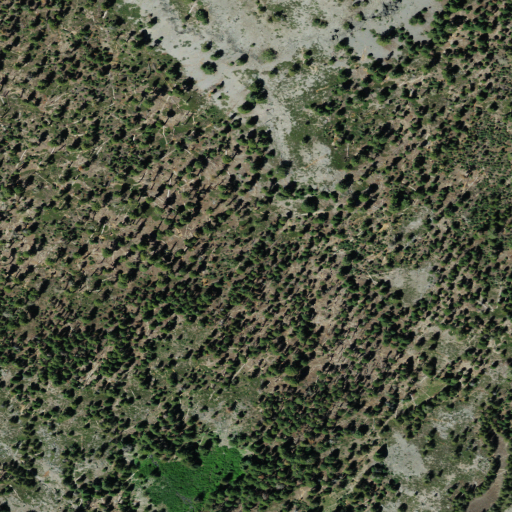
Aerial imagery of plain(s) in California named Glassburner Meadows containing evergreen forest and shrub